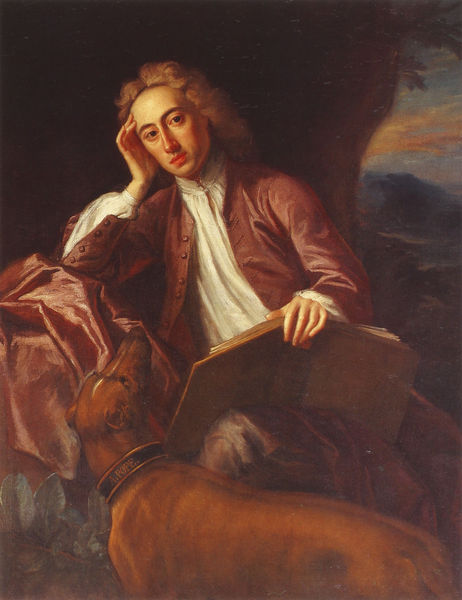
Titel: Alexander Pope und sein Hund Bounce
Künstler: Jonathan Richardson
Institution: The Viscount Cobham
Schlagwörter: baum, blau, blätter, gemälde, hand, himmel, kopf, mann, schatten, weiß, wolken, grün, landschaft, braun, grau, licht, mund, nase, blick, hund, rot, tuch, malerei, anzug, hemd, jacke, arme, augen, band, falten, gesicht, halten, kragen, mensch, bildnis, hals, hände, portrait, porträt, schauen, dämmerung, zweige, auge, haare, mantel, pose, sitzend, stoff, blatt, person, pflanze, höhle, lippen, locken, scheitel, perücke, halsband, berge, fels, lesen, melancholisch, nachdenklich, verträumt, knöpfe, jacket, offen, buch, seite, jüngling, schnauze, jagdhund, aufgestützt, stützend, hamd, vorlesen, hundehalsband, baroch